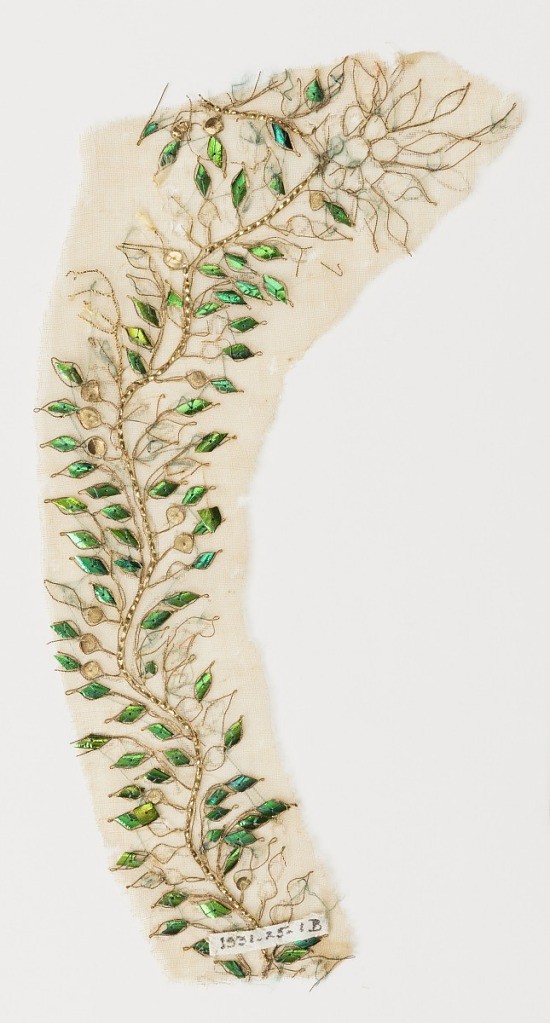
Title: Panel and fragments
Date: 19th century
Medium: cotton, beetle elytra, foil strips, metallic yarns, sequins Technique: embroidered on plain weave foundation Label: cotton embroidered with beetle elytra, foil strips, metallic yarns, and sequins
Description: Very sheer ivory cotton muslin embroidered with clusters of flowers and a vine forming a scallop along the lower edge. The vines and stems are formed from crimped gold foil strips, the flower petals from gilt sequins, and the leaves from iridescent blue-green beetle elytra.  Component (a) has ten pattern repeats, with partial bottom vine border.